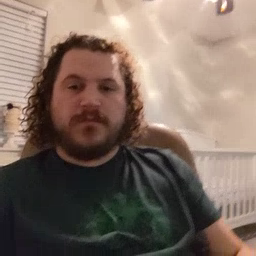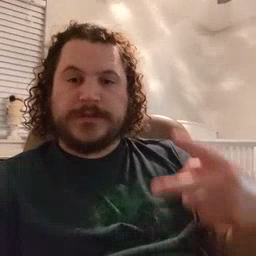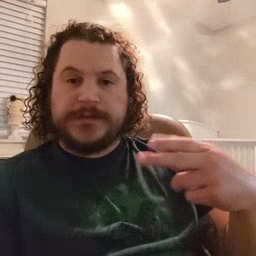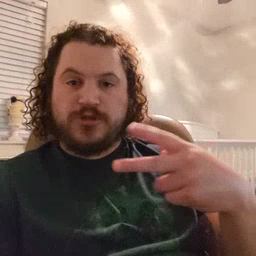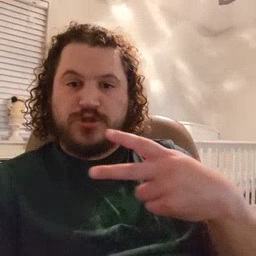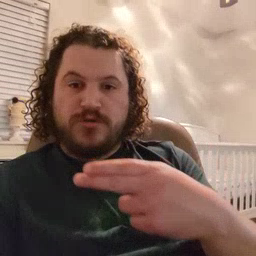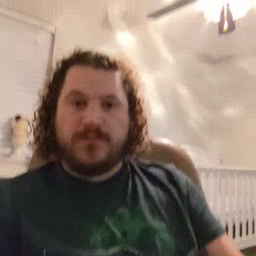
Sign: scissors